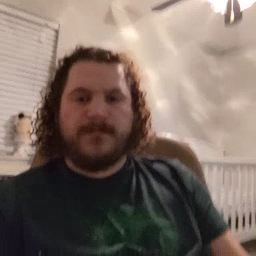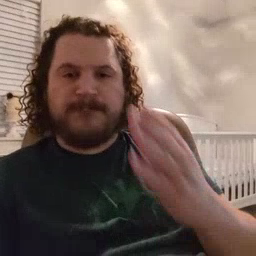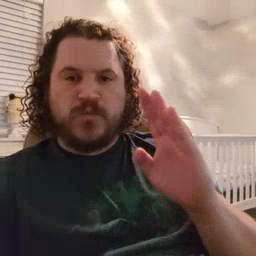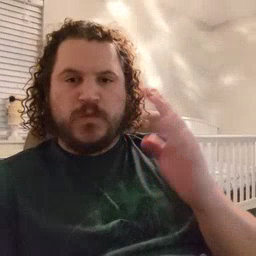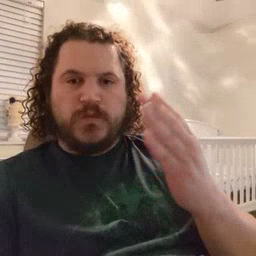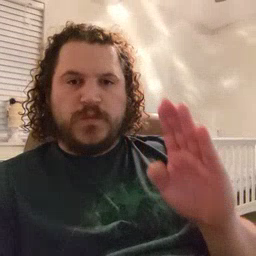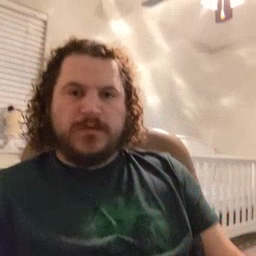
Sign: blue